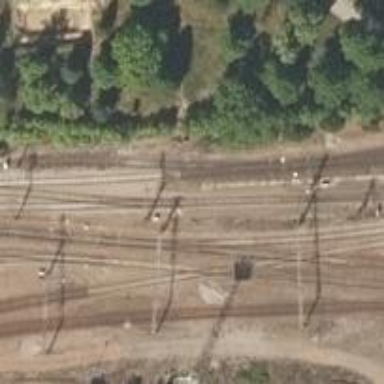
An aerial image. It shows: Railway signal.